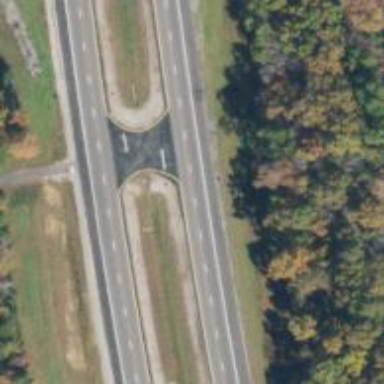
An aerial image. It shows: Trunk link highway.